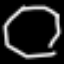
Label: octagon